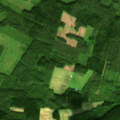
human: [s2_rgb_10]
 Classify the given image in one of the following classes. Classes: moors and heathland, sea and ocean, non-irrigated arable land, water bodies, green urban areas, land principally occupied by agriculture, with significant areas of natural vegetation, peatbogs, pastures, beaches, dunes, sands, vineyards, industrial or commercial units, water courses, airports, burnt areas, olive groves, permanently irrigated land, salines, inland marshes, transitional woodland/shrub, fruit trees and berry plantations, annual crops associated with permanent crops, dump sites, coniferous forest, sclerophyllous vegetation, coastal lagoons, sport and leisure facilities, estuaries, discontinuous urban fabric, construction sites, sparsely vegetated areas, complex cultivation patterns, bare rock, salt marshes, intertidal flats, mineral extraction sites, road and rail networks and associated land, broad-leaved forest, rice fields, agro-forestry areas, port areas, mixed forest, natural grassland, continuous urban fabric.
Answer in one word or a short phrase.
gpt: coniferous forest, mixed forest, transitional woodland/shrub